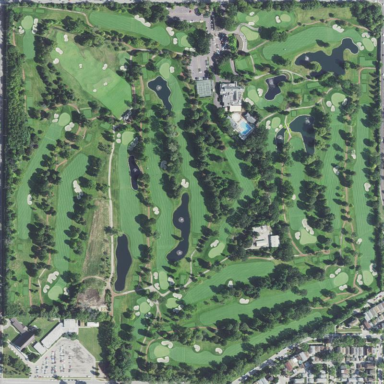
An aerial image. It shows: Golf course surrounded by greenery.